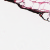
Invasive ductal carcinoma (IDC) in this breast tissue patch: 0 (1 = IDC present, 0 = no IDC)